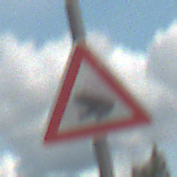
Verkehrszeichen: AmphibienwanderungRechts
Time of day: Midday
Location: Outdoor (Suburban)
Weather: PartlyCloudy
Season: Summer
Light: Natural